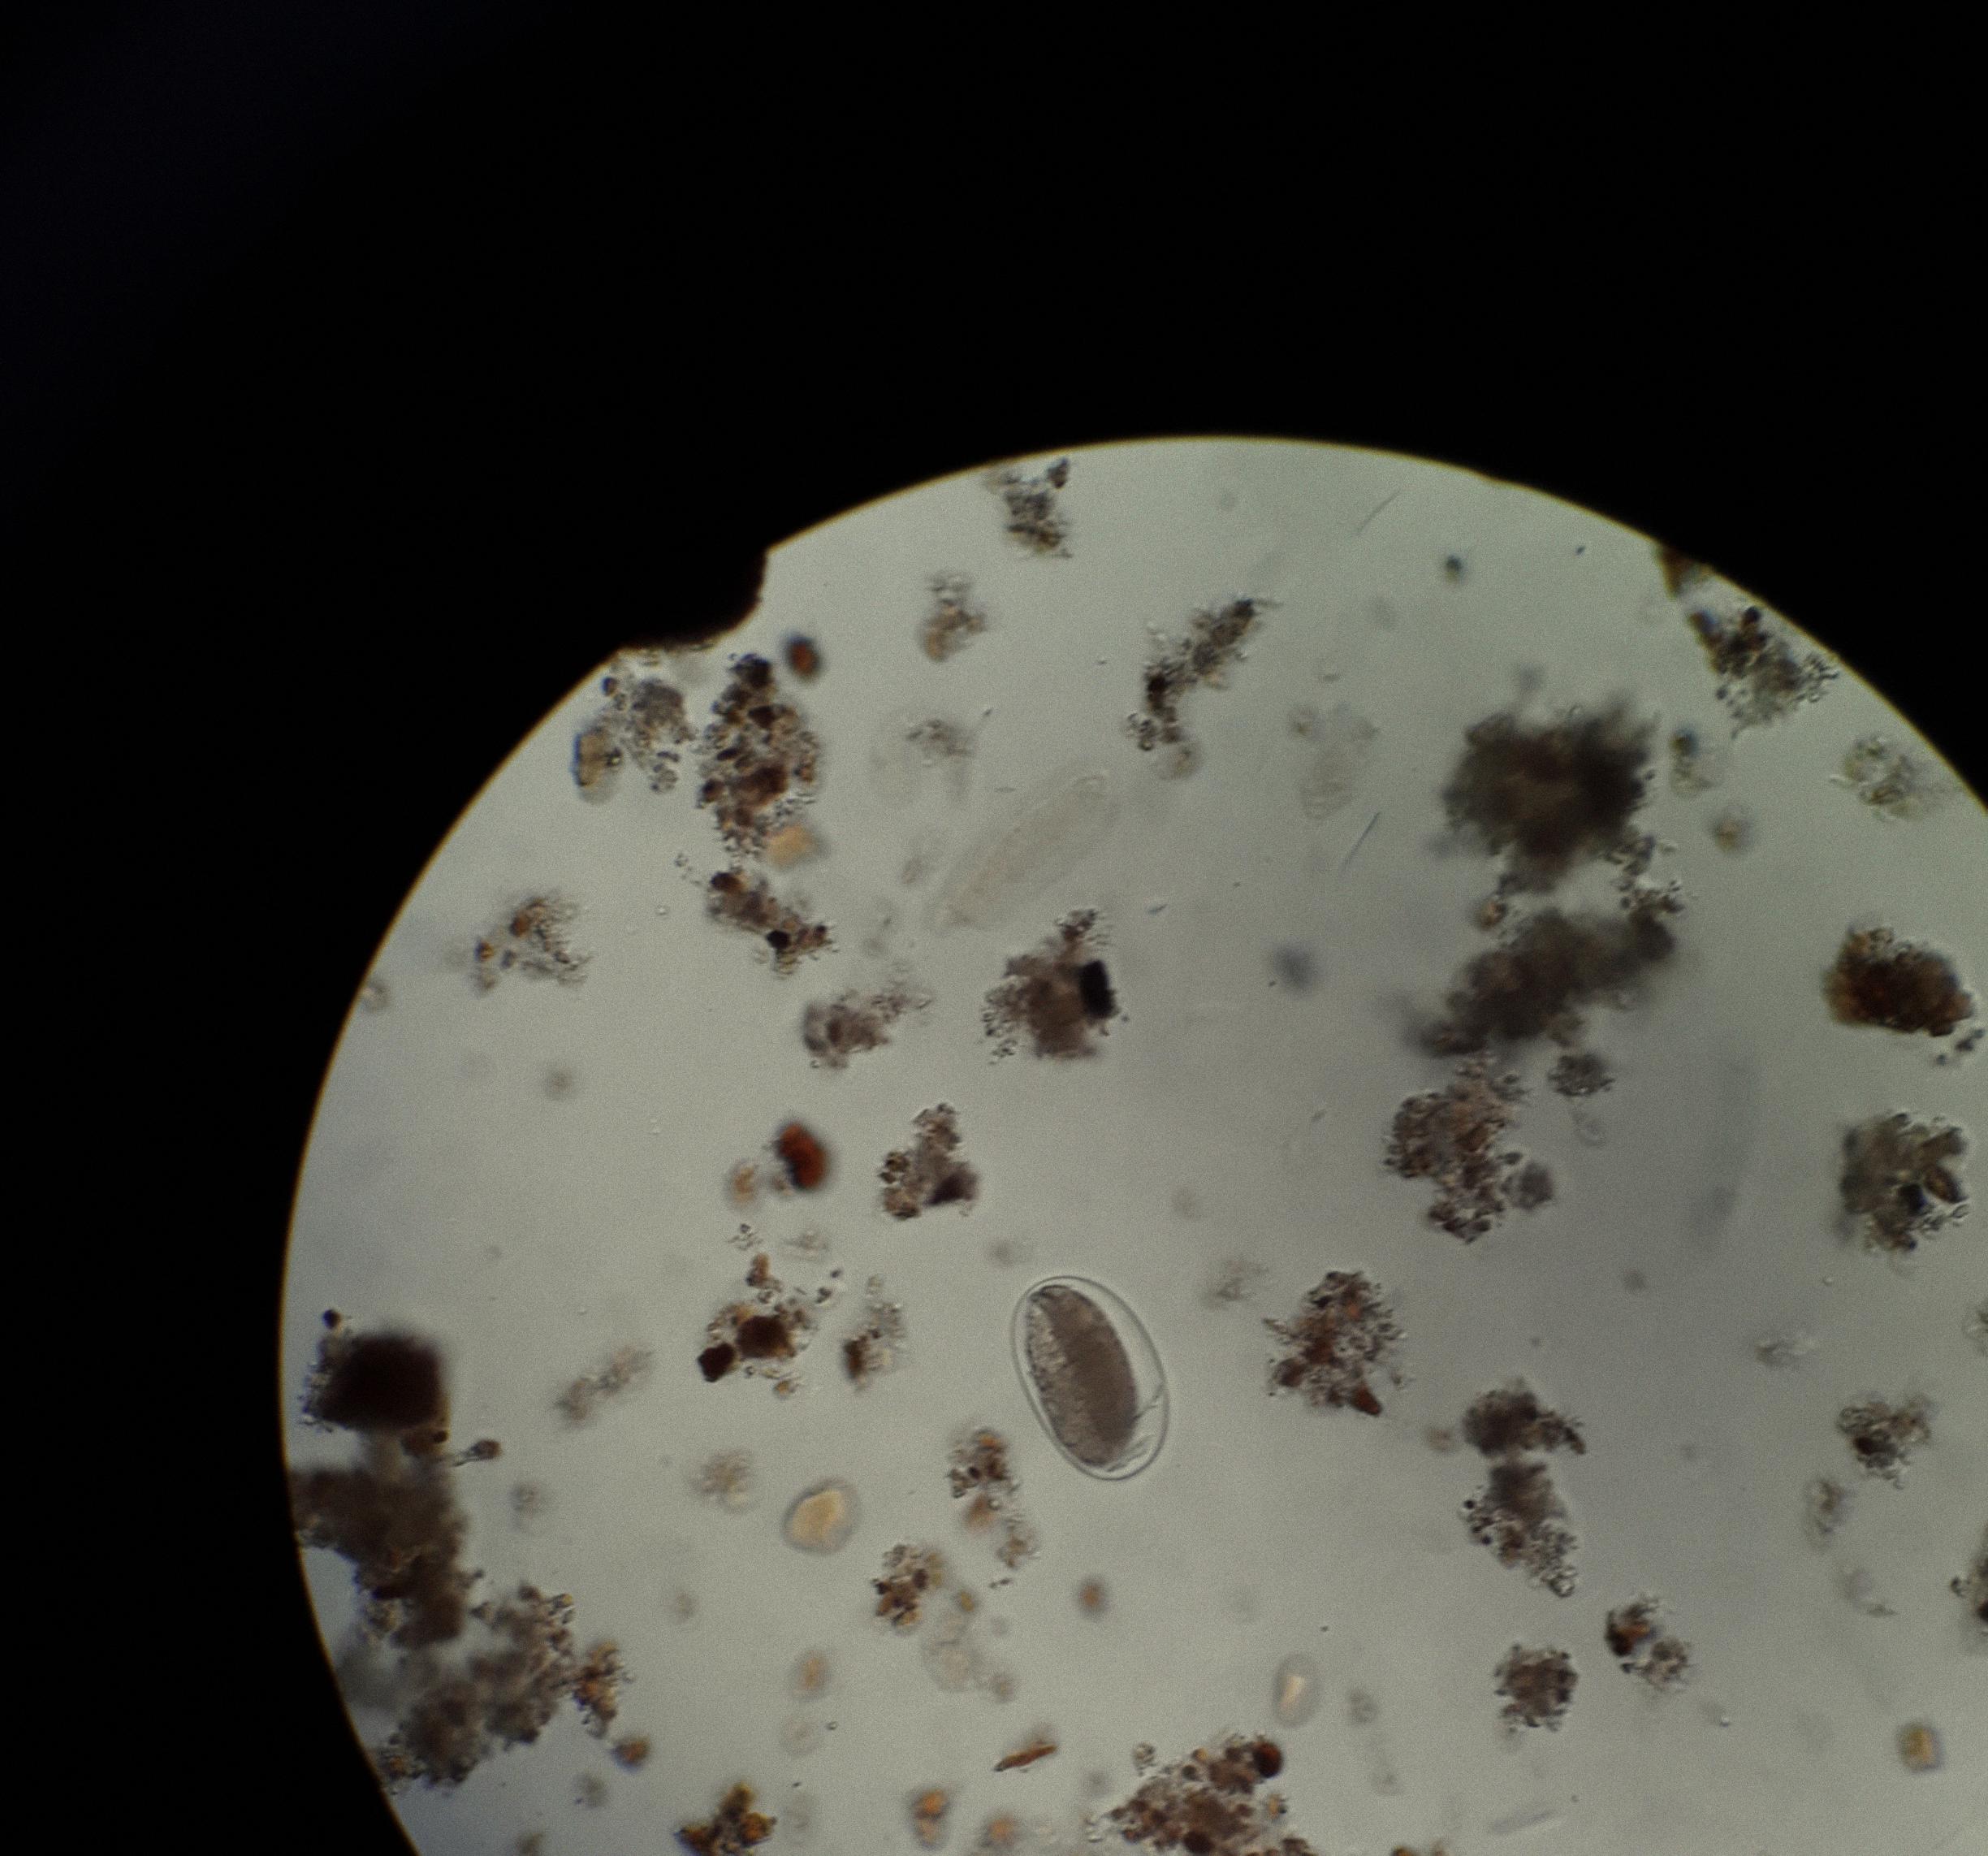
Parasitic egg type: Hookworm egg